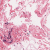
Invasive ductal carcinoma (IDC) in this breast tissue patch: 0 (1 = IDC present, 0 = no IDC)